Question: A first chance exception of type 'System.Data.SqlClient.SqlException' occurred in System.Data.dll
Additional information: Invalid object name 'Login'.
Here's The Code :
'''
public partial class Form1 : MetroFramework.Forms.MetroForm
{
public Form1()
{
InitializeComponent();
}
SqlConnection con = new SqlConnection(@"Data Source=(LocalDB)\v11.0;AttachDbFilename=C:\Users\Igurek\Documents\Database.mdf;Integrated Security=True;Connect Timeout=30");
private void metroButton1_Click(object sender, EventArgs e)
{
this.Close();
}
private void metroButton2_Click(object sender, EventArgs e)
{
SqlDataAdapter sdf = new SqlDataAdapter("Select Count(*) From Login where Username='" + metroTextBox1.Text + "' and Password='" + metroTextBox2.Text + "'", con);
DataTable dt = new DataTable();
sdf.Fill(dt); // <--------- Here's the exception
if (dt.Rows.Count == 1)
{
Form1 f1 = new Form1();
f1.Show();
}
else
{
MessageBox.Show("Sprawdz Nazwe i Haslo");
}
}
}
'''
Screenshot:

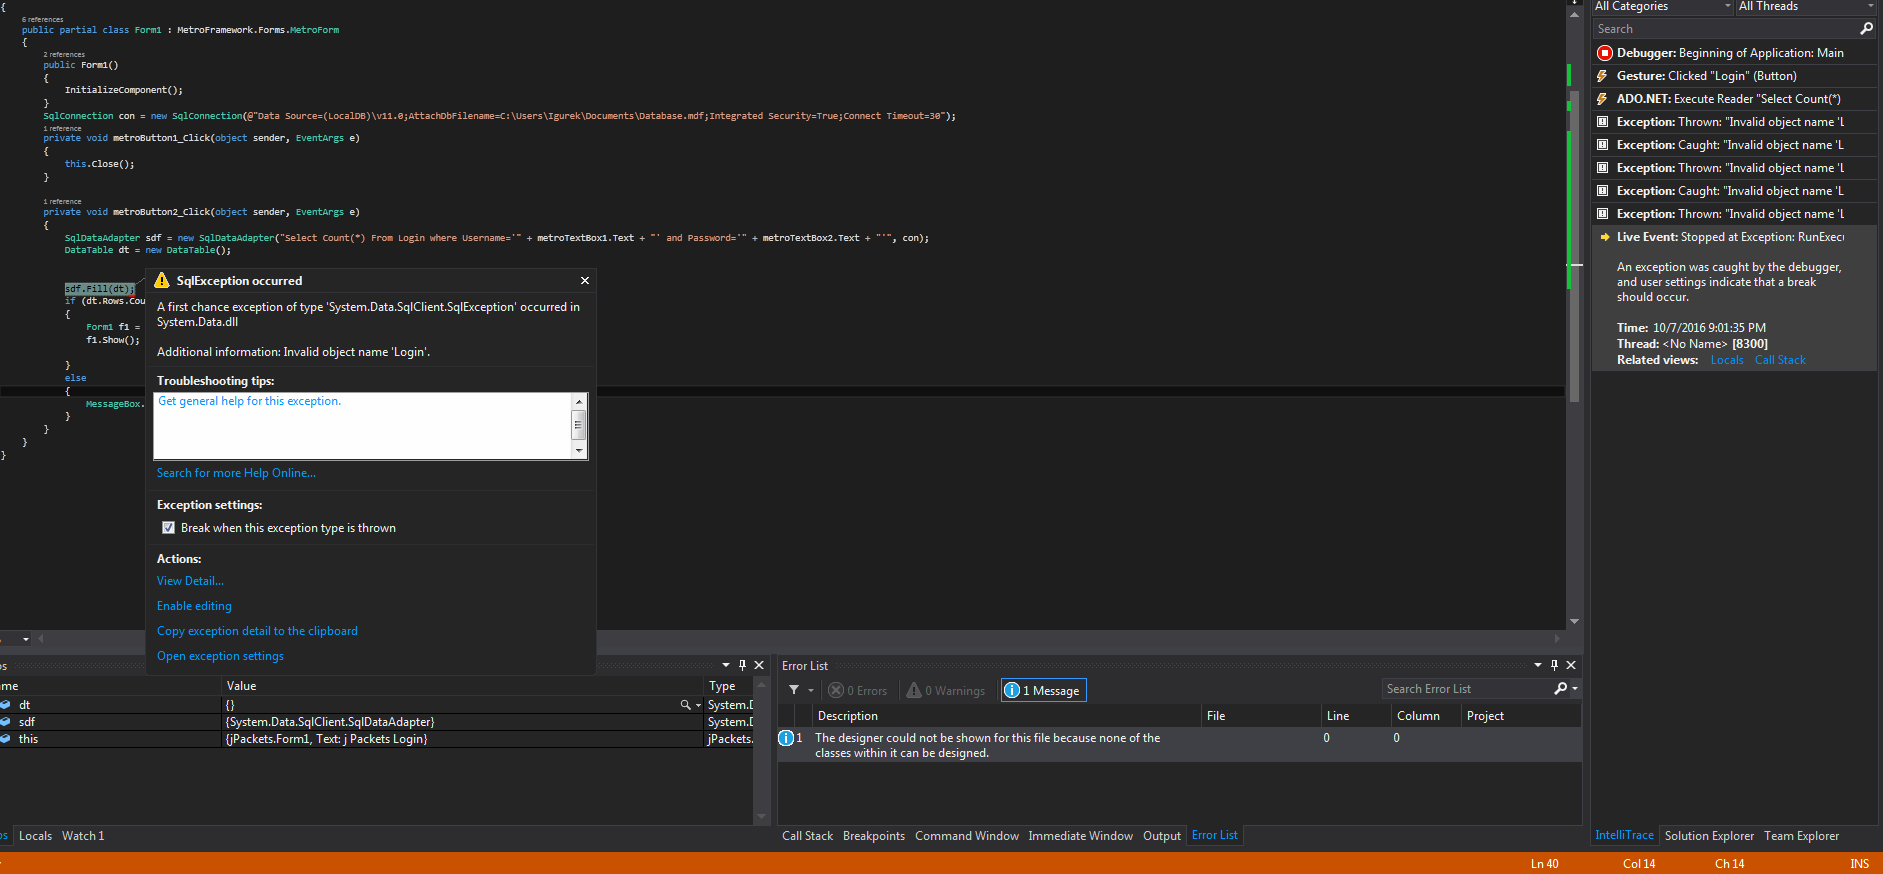
Answer: The message is pretty clear: you don't have an object (table, view) in your database named 'Login'. Your query is attempting to select from that object.
'''
Select Count(*) From Login where...
'''
The bigger and more important issue here is that you're opening yourself up to a SQL injection attack because you're concatenating strings together to create the query. You should use parameters instead of doing that.
'''
SqlDataAdapter sdf = new SqlDataAdapter(
"Select Count(*) From Login where Username=@UserName and Password=@Password", con);
command.Parameters.Add("@UserName", SqlDbType.NVarChar).Value = metroTextBox1.Text;
command.Parameters.Add("@Password", SqlDbType.NVarChar).Value = metroTextBox2.Text;
'''